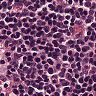
Metastatic tissue present: no